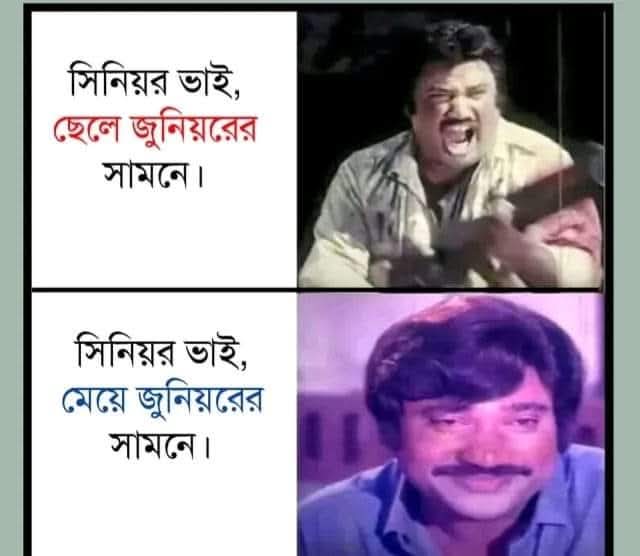
Text: সিনিয়র ভাই, ছেলে জুনিয়রের সামনে।
সিনিয়র ভাই, মেয়ে জুনিয়রের সামনে।
Label: Non Hate